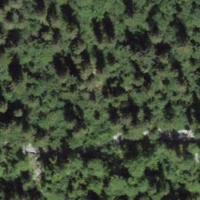
EUNIS habitat code: 43
Species observed at this site:
Cephalanthera damasonium